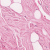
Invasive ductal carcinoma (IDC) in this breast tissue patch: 0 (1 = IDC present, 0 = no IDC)